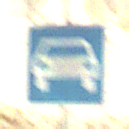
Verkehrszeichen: Kraftfahrstrasse
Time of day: Midday
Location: Outdoor (Beach)
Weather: PartlyCloudy
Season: NotSpecified
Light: Natural